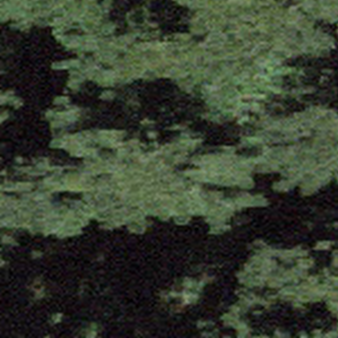
Label: other